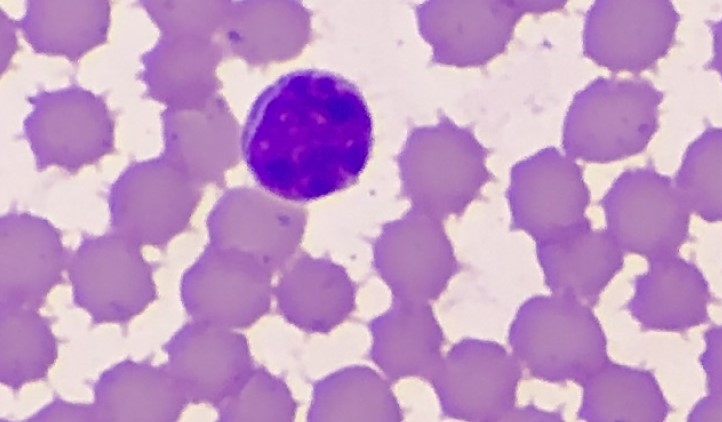
White blood cell type: Lymphocyte